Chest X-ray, PA view. Patient: 52 years old, sex F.
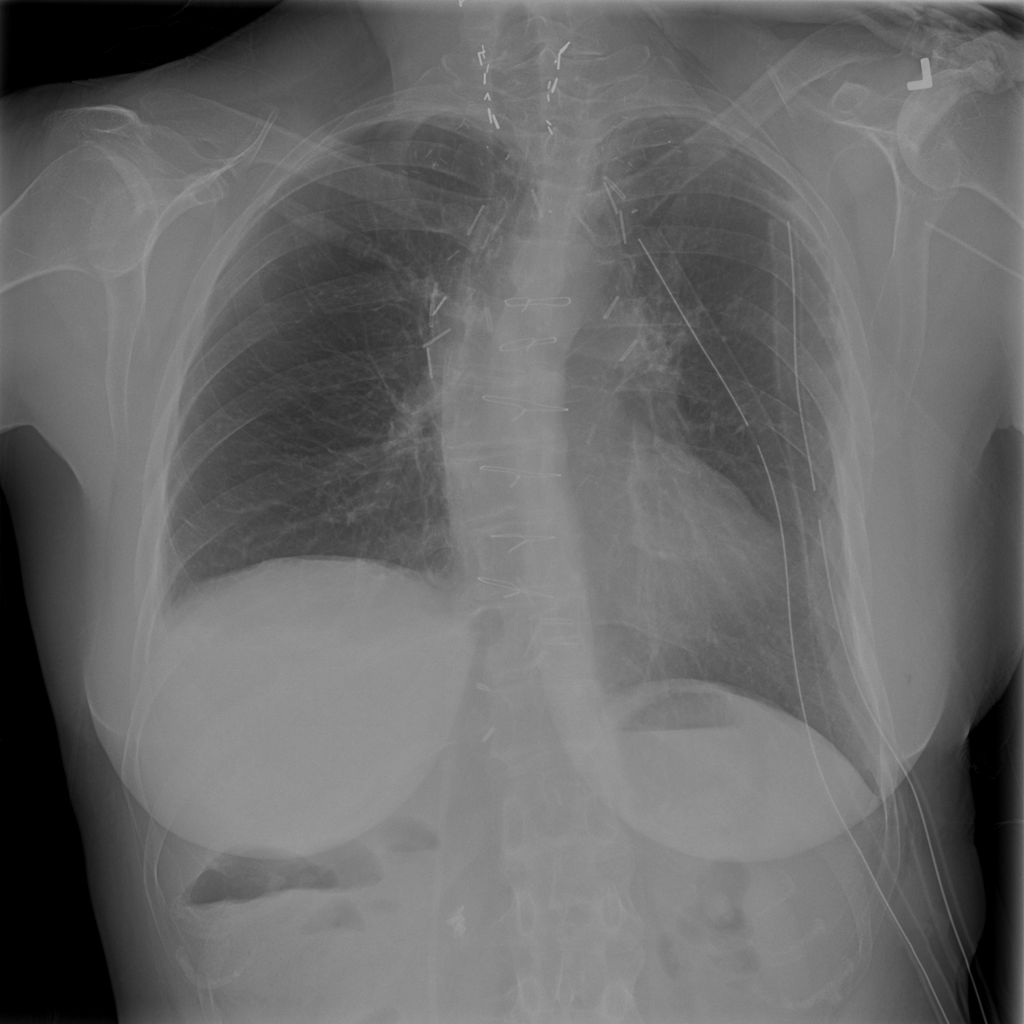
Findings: Pneumothorax